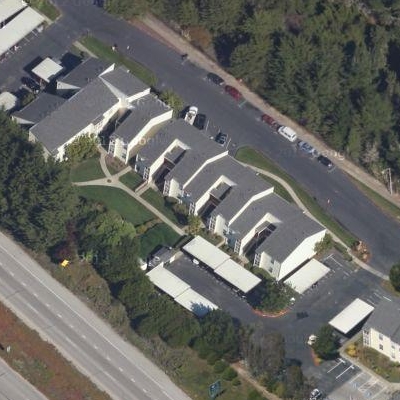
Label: Resident